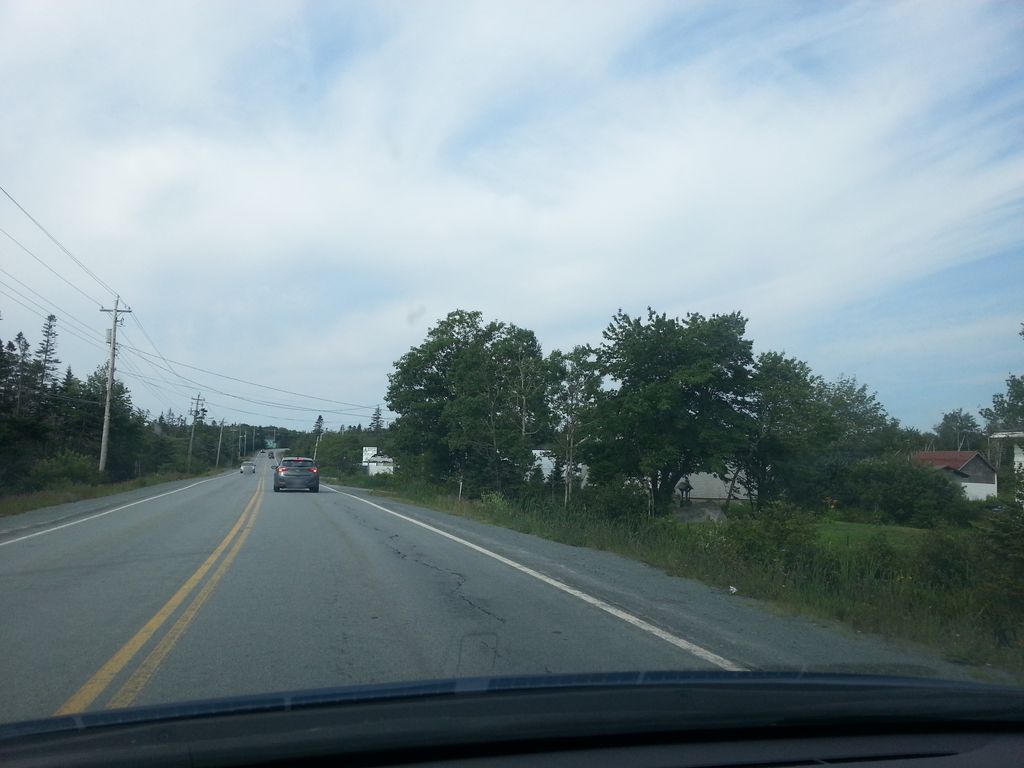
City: halifax